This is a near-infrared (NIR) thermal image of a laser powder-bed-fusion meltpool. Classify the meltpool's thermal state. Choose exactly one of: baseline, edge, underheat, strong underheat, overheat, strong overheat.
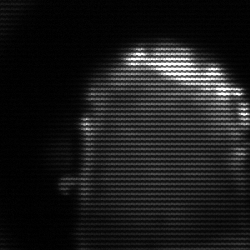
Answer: baseline